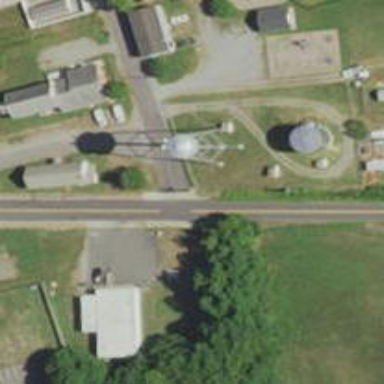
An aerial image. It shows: Water tower that is man-made.